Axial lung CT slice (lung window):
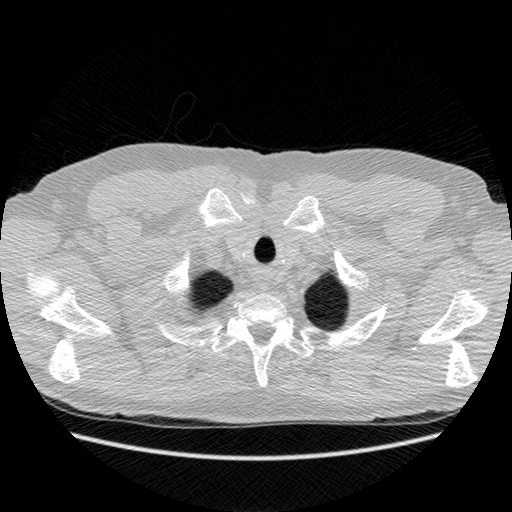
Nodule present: no